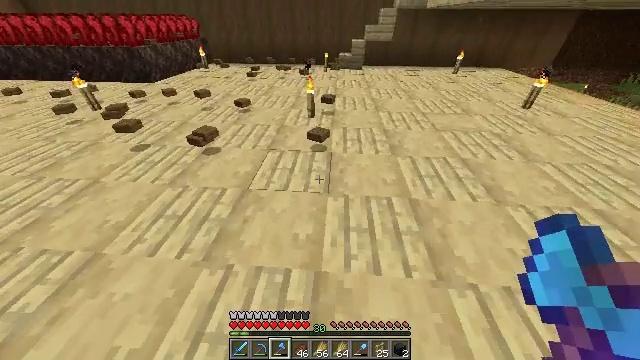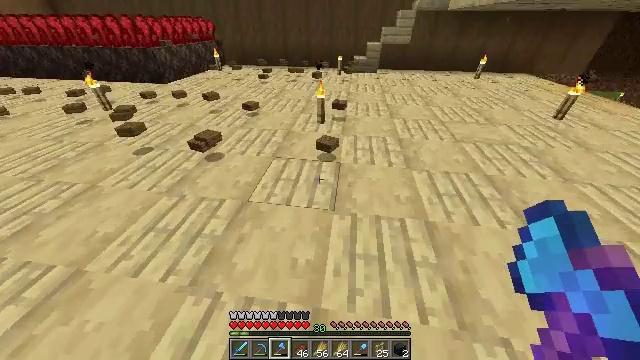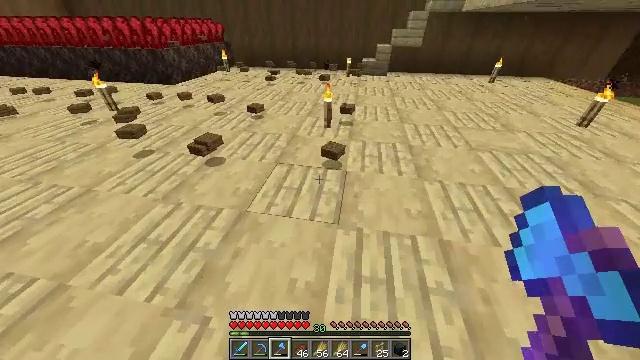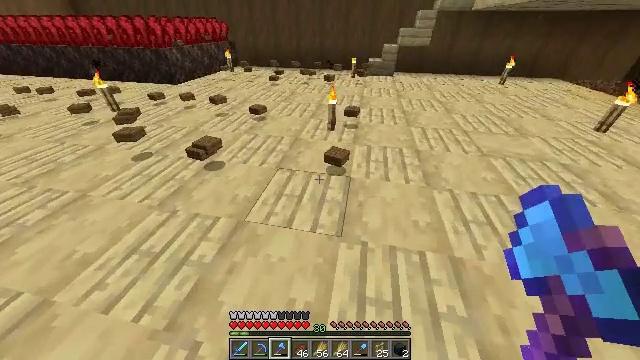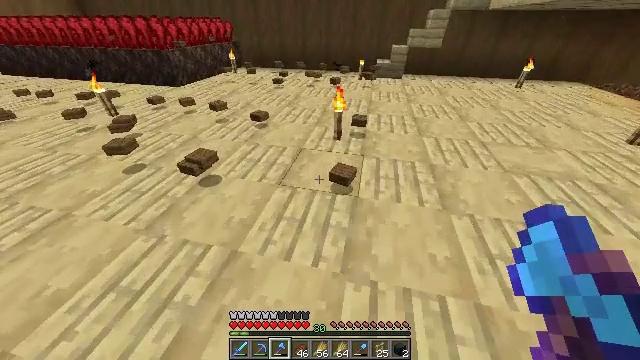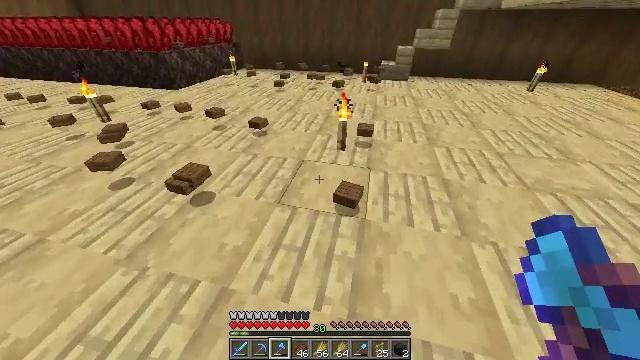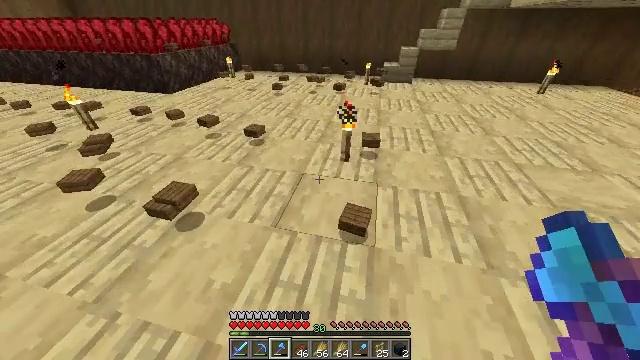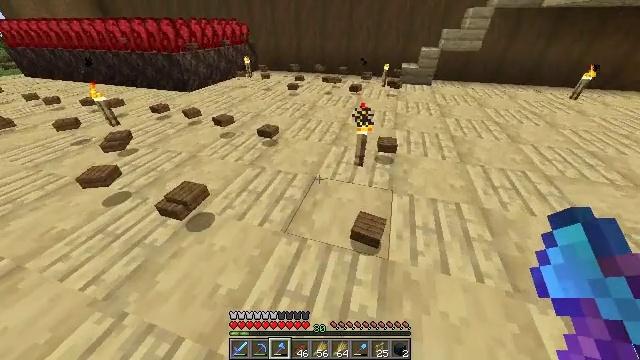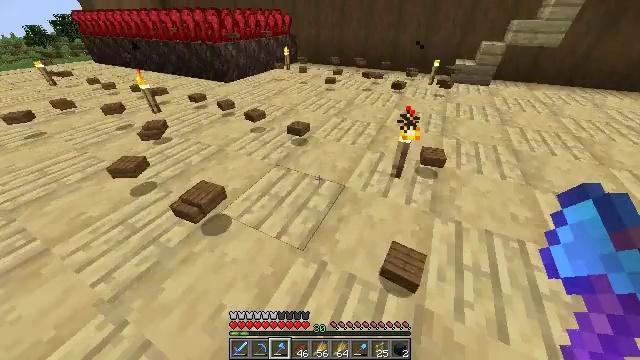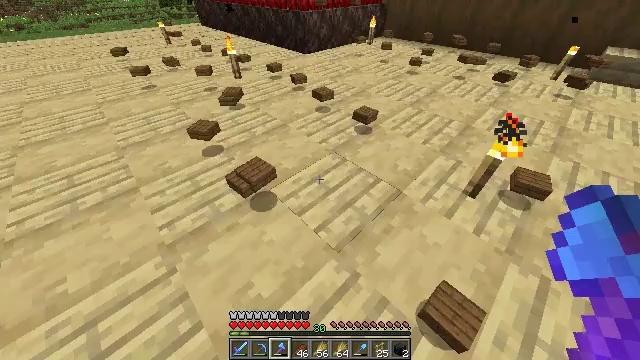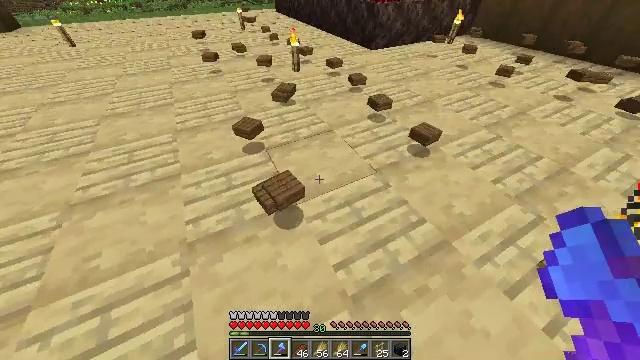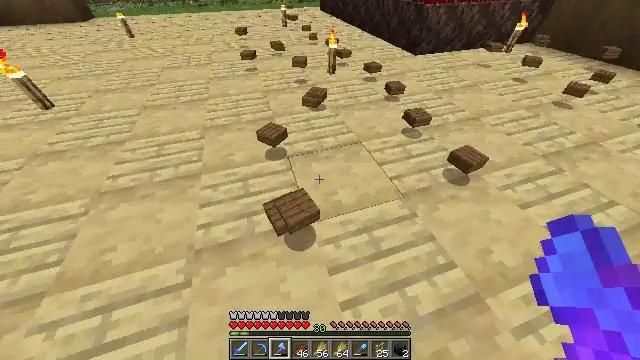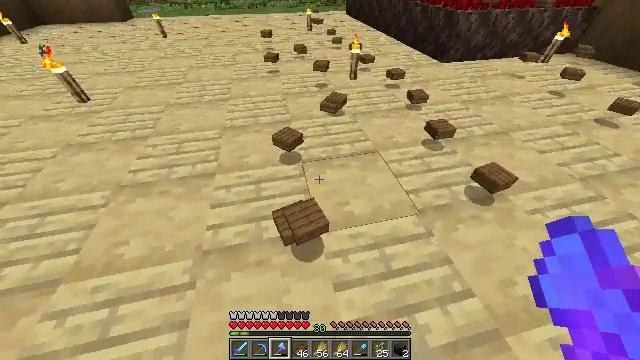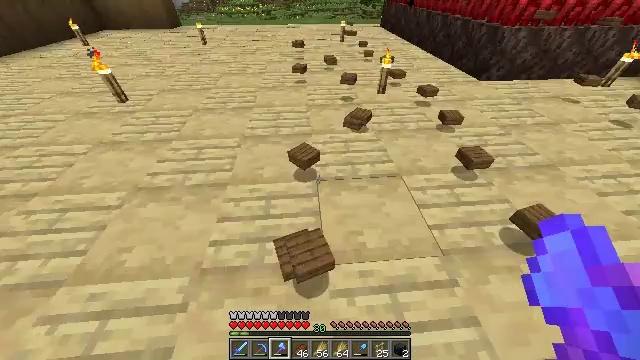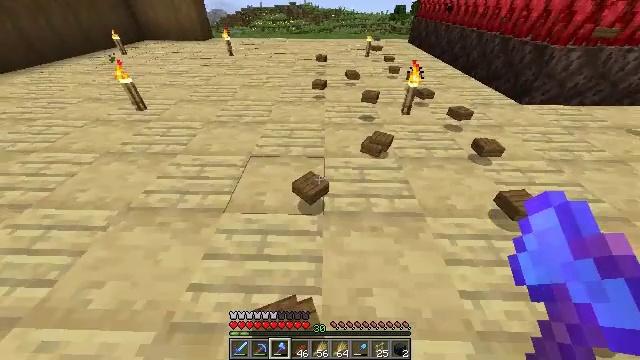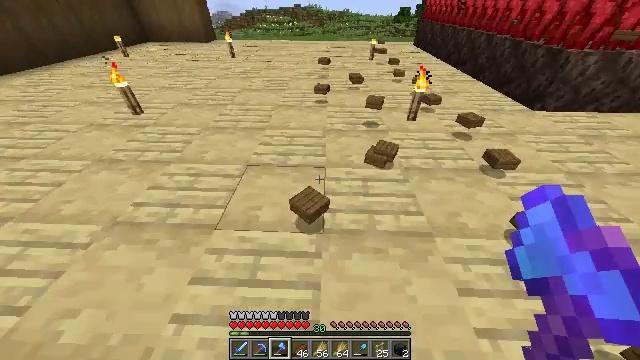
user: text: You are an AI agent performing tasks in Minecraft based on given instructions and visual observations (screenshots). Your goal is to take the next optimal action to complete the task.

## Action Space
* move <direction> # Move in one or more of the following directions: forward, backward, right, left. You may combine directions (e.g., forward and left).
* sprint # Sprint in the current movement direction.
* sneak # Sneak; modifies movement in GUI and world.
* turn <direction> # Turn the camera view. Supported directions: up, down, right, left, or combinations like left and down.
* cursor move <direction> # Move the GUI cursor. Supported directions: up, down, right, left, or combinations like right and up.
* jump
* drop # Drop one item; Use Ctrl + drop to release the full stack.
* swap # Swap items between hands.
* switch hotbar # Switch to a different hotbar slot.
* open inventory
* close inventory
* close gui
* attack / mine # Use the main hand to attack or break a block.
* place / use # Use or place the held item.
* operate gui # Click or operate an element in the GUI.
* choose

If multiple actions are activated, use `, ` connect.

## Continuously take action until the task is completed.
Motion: motion action
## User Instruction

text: Break the stripped spruce log.
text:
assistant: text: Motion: move forward, sprint, turn left
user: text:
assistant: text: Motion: move forward, sprint, turn left
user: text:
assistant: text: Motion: move forward, sprint, turn left
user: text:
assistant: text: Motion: move forward, sprint, turn left
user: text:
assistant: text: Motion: move forward, sprint
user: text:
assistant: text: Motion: move forward, sprint
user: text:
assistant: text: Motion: move forward, sprint, turn left
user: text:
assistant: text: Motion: move forward, sprint, turn left and down
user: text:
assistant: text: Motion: move forward, sprint, turn left and down
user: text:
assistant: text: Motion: move forward, sprint, turn left and down
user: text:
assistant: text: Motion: move forward, sprint, turn left
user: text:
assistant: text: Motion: move forward, sprint, turn left
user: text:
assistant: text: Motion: move forward, sprint, turn left and up
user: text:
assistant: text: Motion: move forward, sprint, turn left and up
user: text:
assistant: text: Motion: move forward, sprint
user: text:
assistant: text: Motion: move forward, sprint
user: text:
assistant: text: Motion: move forward, sprint
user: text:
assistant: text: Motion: move forward, sprint
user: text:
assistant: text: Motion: move forward, sprint
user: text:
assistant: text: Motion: move forward, sprint
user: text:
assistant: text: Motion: move forward, sprint
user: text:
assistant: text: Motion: move forward, sprint
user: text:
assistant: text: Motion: move forward, sprint
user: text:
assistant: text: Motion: move forward, sprint
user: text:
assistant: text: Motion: move forward, sprint, turn right and up
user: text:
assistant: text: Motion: move forward, sprint, turn right
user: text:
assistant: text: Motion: move forward, sprint
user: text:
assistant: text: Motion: move forward, sprint
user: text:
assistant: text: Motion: move forward, sprint
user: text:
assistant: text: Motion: move forward, sprint